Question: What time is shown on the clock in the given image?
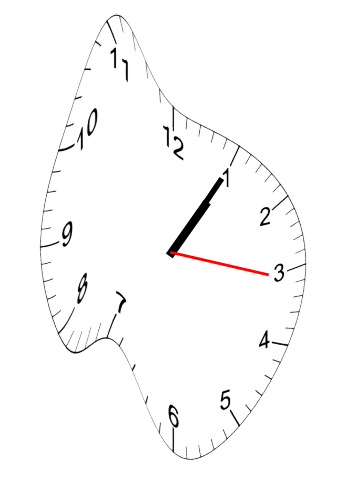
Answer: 01:05:16